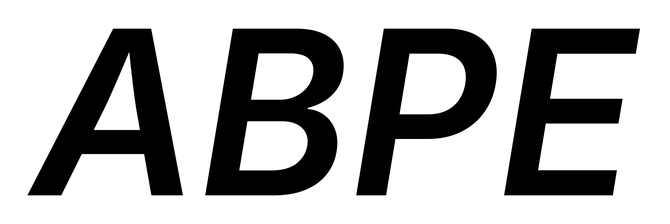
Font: Inter-Italic_SemiBold_Italic